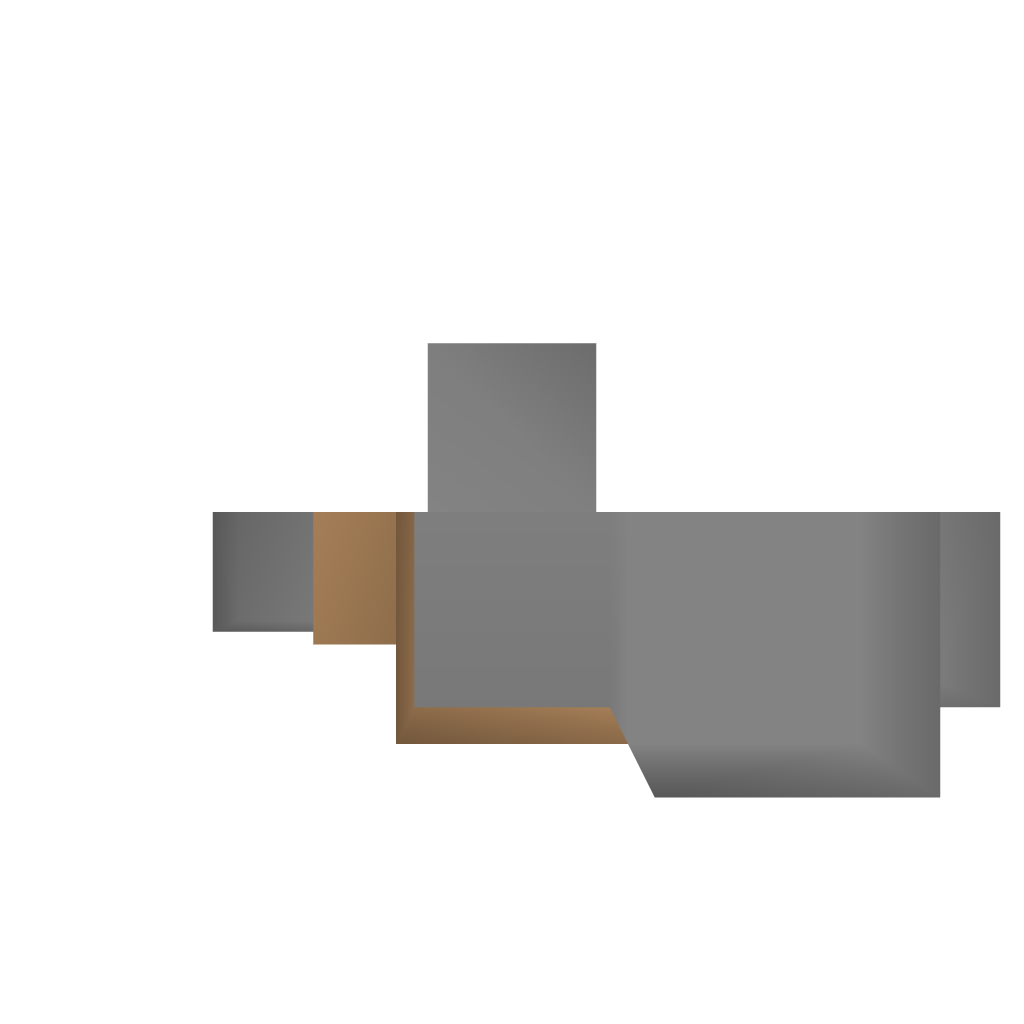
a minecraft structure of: Dusk to Dawn Switch with Override bad low quality